Question: I'm using and STM32F4 (Cortex-M4) MCU and compiling with arm-none-eabi-g++ (I'm using C++).
I have a requirement to reduce the amount of time it takes to upload my binary to the MCUs flash memory. I have figured out I can do this by only uploading changes to my binary between modifications. However, the compiler is generating some interesting code that is making this impossible.
Consider the following 2 programs:
(1)
'''
int main()
{
printf("hello");
return 0
}
'''
(2)
'''
int main()
{
//printf("hello");
return 0
}
'''
By simply removing the 'printf' call, the binary is drastically different. I can see this by disassembling the code using 'arm-none-eabi-objdump -D mybinary'. Here's a sample of the differences in WinMerge:

As can be seen in the image, almost all functions have a slightly different 'stmdaeq' instruction, and I want to know more about this.
An answer to this question will include the following:
- 'stmdaeq'-
I'm using the <URL> GCC toolchain.
Your help will be most appreciated.
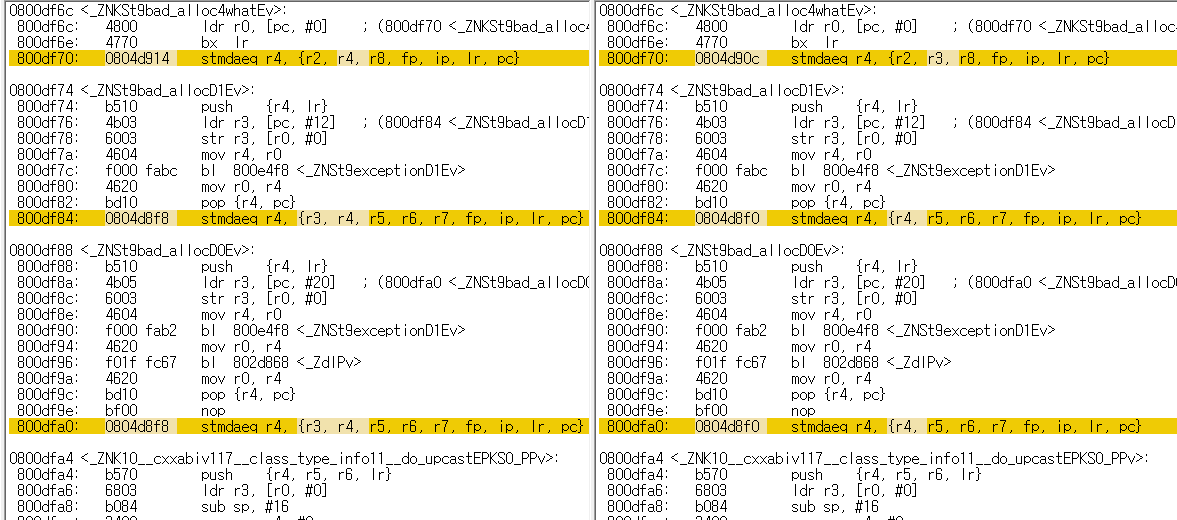
Answer: It's not an instruction, it's a constant in the code section. You can tell because it's right past the return statement, which is 'pop ...,pc' or 'bx lr'.
Its purpose? The only purpose that I can see is that it stores an address of a global variable. Most likely, it's a link-time constant - i. e. it's resolved by linker, not by the compiler. But its code is present in system functions (alloc-related, etc). So you can't get rid of it - the bytes for the constant are there in the RTL object file, along with a relocation instruction to the linker.
It's probably an artifact of C++ RTL. Try switching to C.